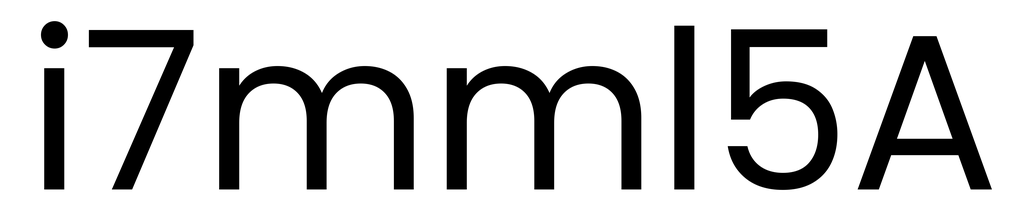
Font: Poppins-Regular